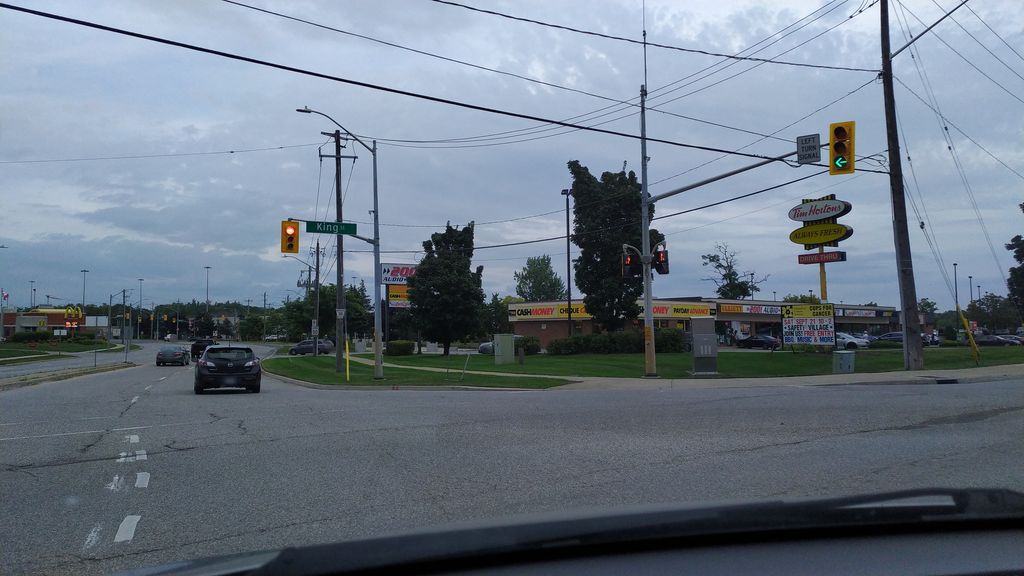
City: kitchener-waterloo